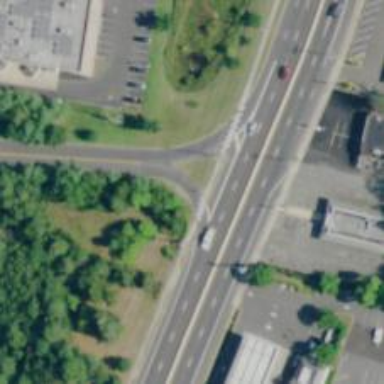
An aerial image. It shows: Asphalt road with primary link designation.